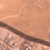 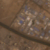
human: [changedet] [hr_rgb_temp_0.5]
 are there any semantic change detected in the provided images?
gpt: New residential area appears in the desert on the right side of the road.